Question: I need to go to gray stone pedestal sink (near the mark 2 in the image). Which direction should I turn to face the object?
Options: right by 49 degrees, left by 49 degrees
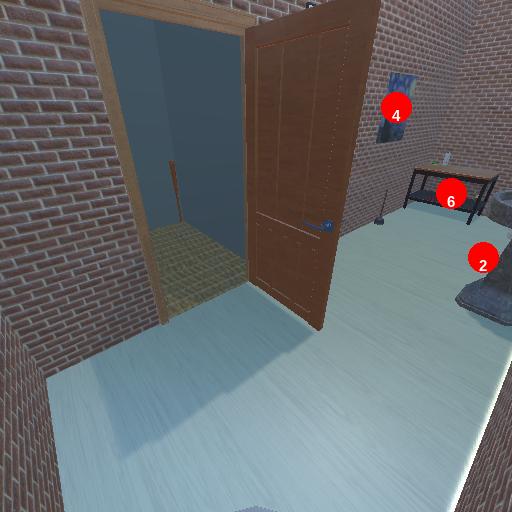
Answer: right by 49 degrees